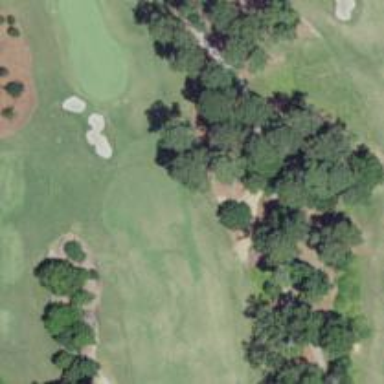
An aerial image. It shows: Path for golf carts.